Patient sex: M
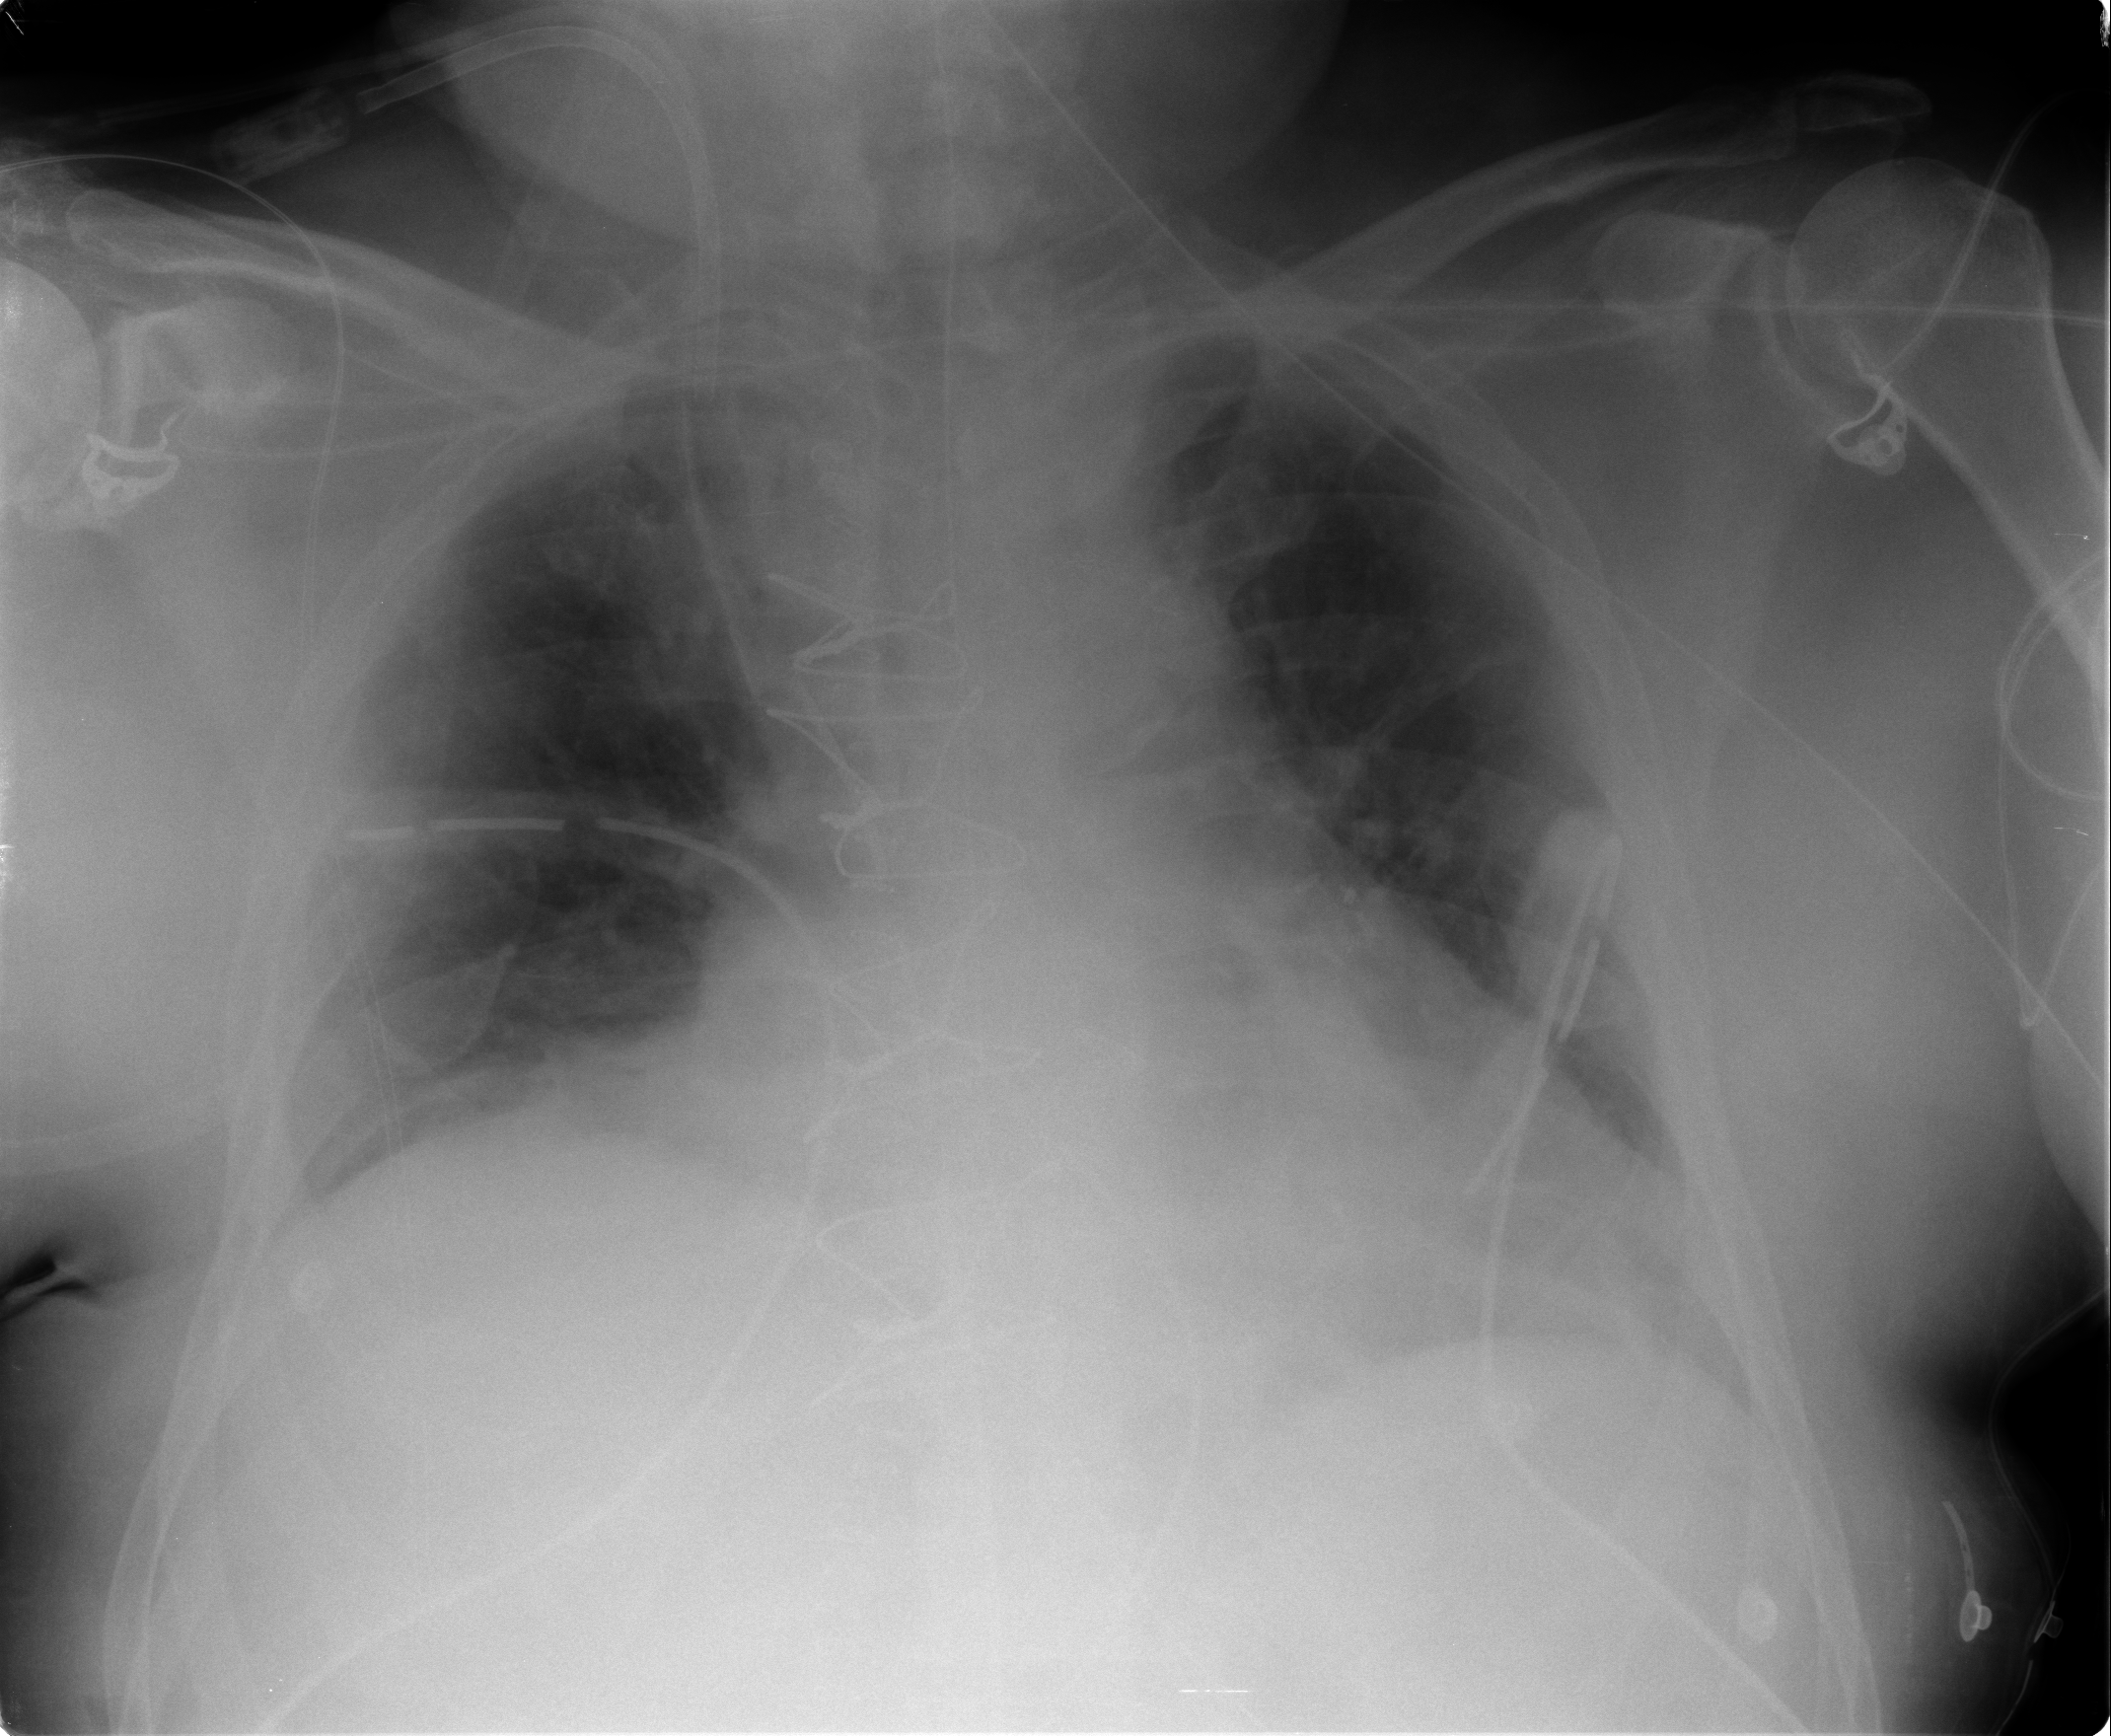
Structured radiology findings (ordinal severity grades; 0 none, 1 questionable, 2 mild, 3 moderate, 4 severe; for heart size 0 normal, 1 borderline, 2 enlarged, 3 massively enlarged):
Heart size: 2
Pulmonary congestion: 2
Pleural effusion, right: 0
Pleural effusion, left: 0
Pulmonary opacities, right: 0
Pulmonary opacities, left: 0
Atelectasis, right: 2
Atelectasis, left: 2